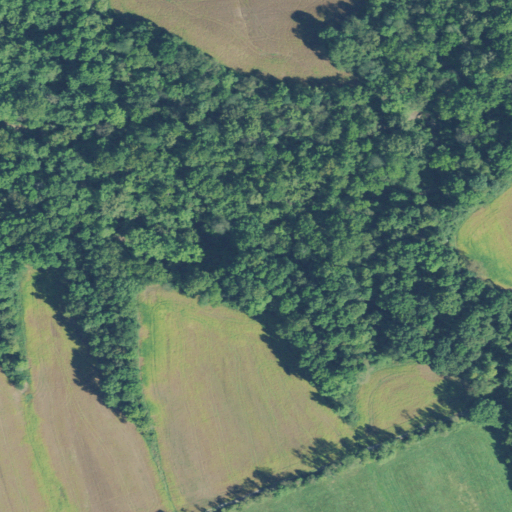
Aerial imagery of valley in Ohio named Opossum Hollow containing woody wetlands, deciduous forest, cultivated crops, pasture, and mixed forest